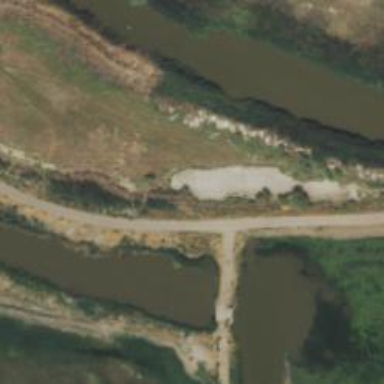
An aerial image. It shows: Track road with grade2 tracktype and embankment.